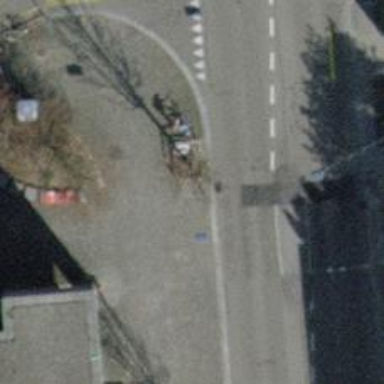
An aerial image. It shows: Bicycle repair station is available.